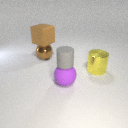
large brown rubber cube above large brown metal sphere